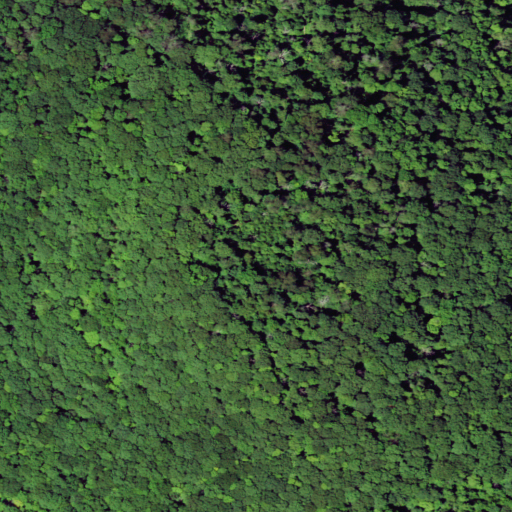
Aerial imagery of mountain in New York named Clabber Peak containing deciduous forest and mixed forest